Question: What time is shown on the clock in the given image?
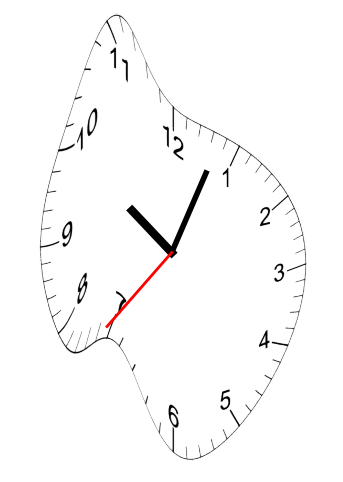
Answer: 10:03:36